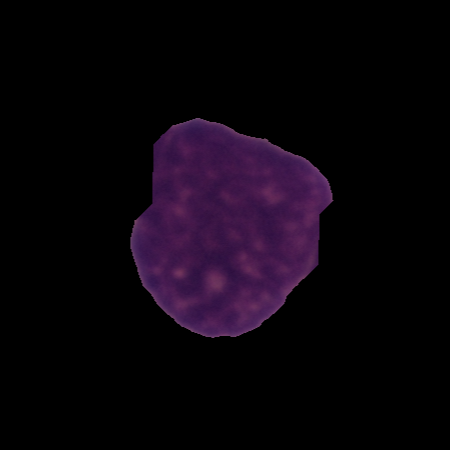
Label: cancer